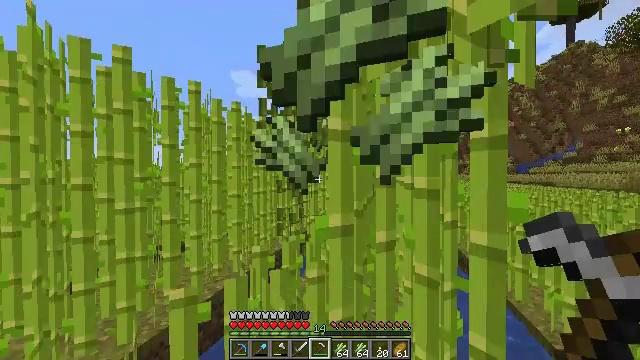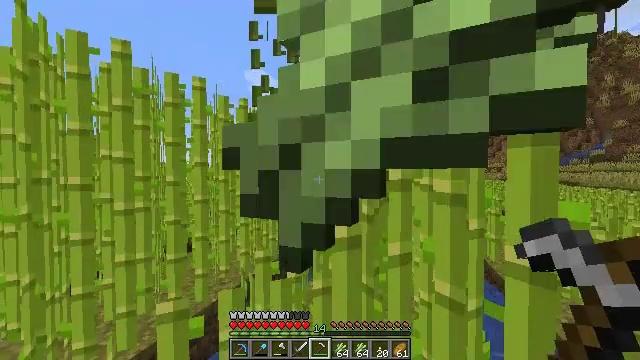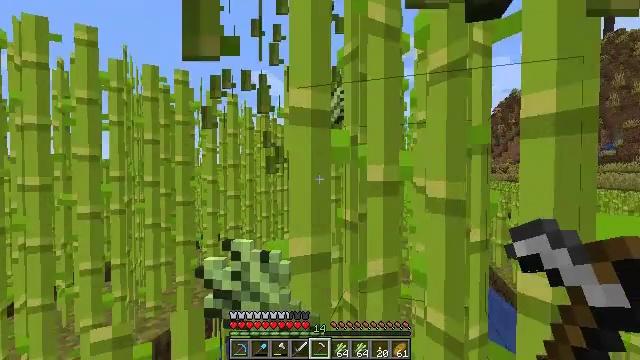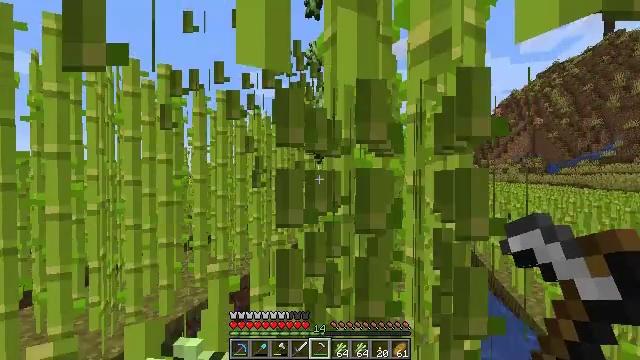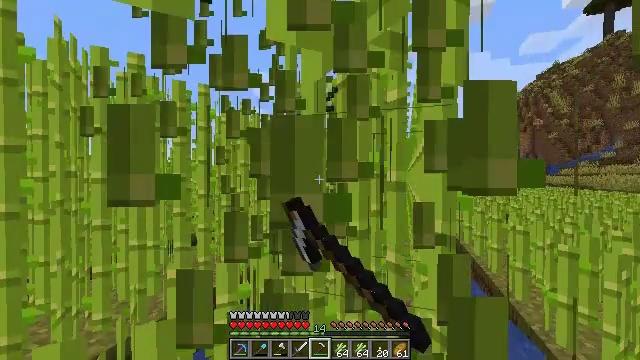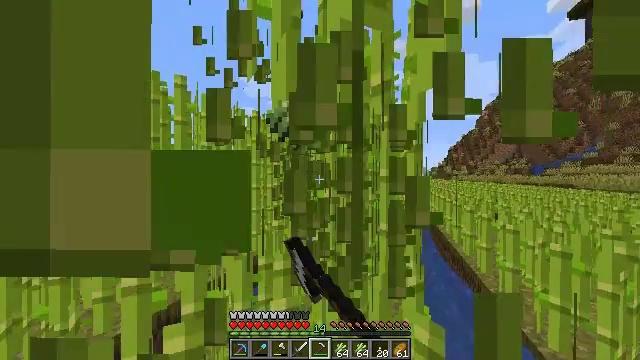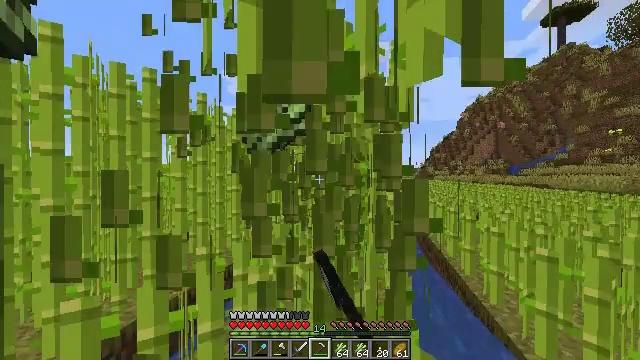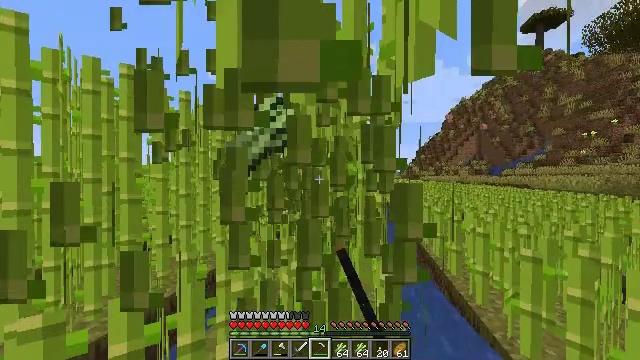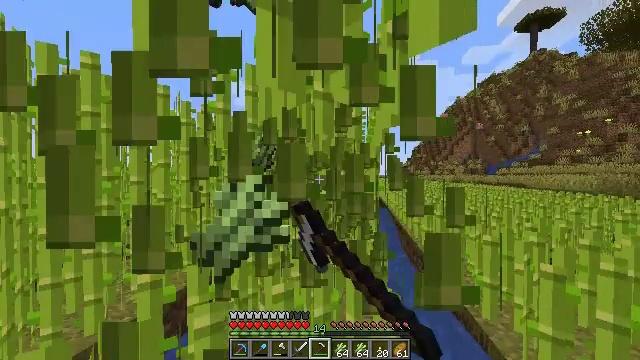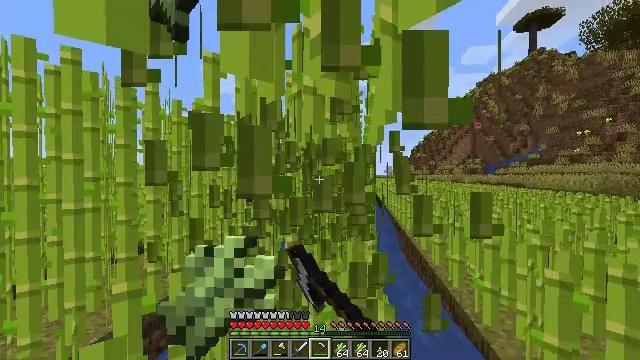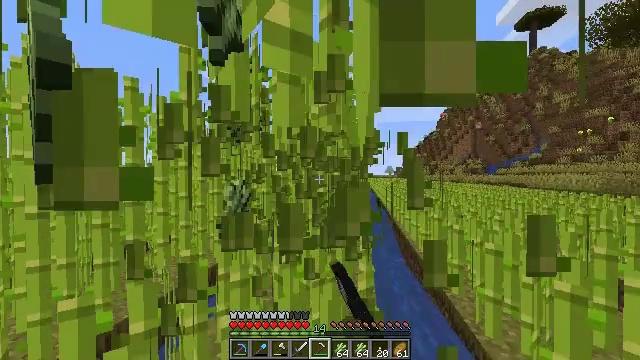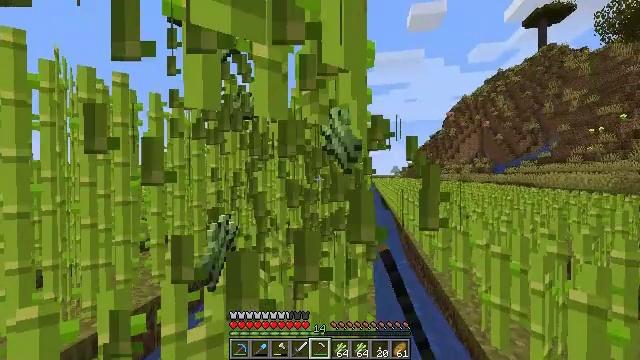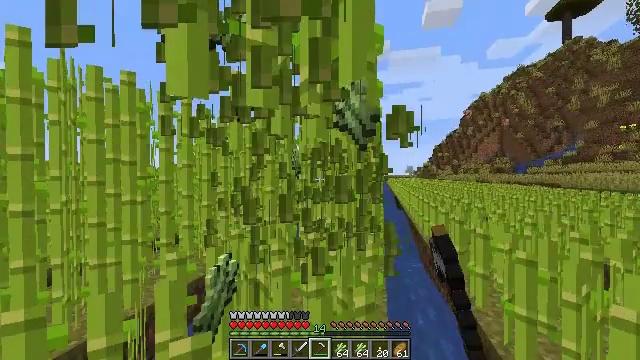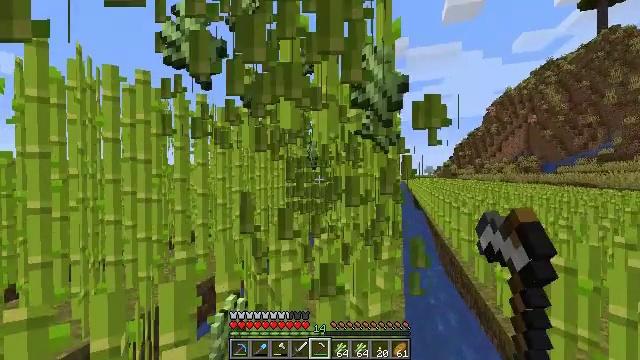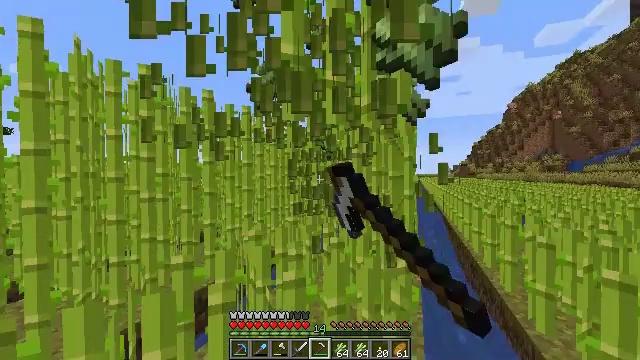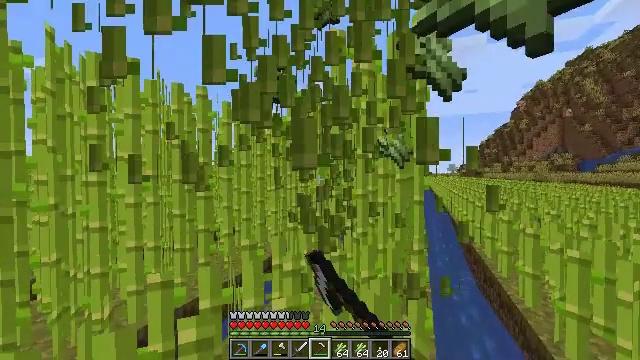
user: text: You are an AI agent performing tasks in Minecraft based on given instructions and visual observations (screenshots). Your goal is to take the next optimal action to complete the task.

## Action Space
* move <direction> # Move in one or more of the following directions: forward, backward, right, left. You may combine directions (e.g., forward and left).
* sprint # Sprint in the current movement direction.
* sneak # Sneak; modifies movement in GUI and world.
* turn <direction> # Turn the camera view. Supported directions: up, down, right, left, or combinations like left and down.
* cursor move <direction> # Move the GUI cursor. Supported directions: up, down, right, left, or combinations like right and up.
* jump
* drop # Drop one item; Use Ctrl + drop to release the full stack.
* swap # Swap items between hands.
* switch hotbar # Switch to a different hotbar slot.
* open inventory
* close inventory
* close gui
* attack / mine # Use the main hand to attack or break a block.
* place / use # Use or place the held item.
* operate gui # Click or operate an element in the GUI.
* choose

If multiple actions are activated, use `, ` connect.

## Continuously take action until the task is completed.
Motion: motion action
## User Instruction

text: Collect sugar cane near water sources.
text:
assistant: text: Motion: move forward and move right, turn left, attack / mine
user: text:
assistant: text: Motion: move forward and move right, attack / mine
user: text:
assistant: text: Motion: move forward and move right, attack / mine
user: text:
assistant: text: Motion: move forward and move right, attack / mine
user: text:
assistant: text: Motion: move forward, turn right, attack / mine
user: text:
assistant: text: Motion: move forward, turn right, attack / mine
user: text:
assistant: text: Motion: move forward, turn right, attack / mine
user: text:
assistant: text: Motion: move forward and move right, attack / mine
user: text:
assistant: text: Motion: move forward and move right, attack / mine
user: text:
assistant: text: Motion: move forward and move right, attack / mine
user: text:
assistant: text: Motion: move forward and move right, turn left, attack / mine
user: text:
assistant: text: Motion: move forward, turn left, attack / mine
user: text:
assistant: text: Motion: move forward, turn left, attack / mine
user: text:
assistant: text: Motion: move forward, turn left, attack / mine
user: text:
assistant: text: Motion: move forward, turn left, attack / mine
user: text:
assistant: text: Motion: move forward, attack / mine
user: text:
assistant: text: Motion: move forward, attack / mine
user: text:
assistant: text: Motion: move forward, turn right, attack / mine
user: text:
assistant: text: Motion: move forward, turn right, attack / mine
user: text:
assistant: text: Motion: move forward, turn right, attack / mine
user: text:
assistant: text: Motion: move forward and move right, turn right, attack / mine
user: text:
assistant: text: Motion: move forward and move right, attack / mine
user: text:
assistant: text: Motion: move forward and move right, attack / mine
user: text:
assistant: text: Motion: move forward and move right, attack / mine
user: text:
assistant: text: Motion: move forward, attack / mine
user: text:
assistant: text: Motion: move forward, turn left, attack / mine
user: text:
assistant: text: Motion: move forward, turn left, attack / mine
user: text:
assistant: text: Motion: move forward, turn left, attack / mine
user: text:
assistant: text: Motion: move forward, attack / mine
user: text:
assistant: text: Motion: move forward, attack / mine